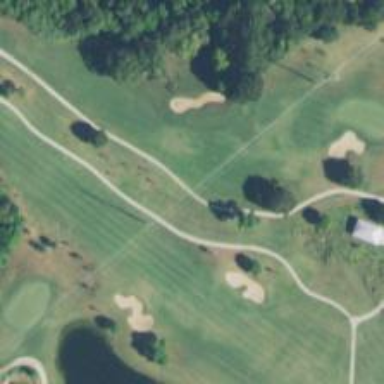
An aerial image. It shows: Golf fairway in the image.